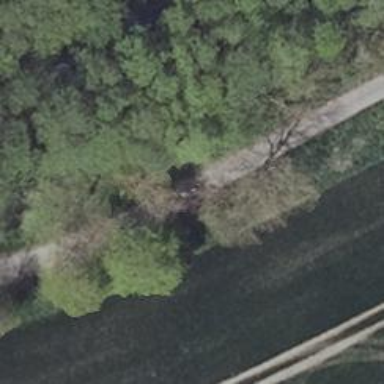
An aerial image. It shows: Unclassified road.